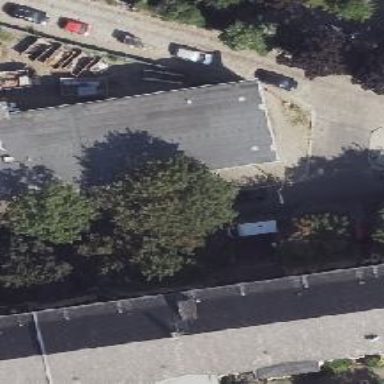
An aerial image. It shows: Urban tree with broadleaved deciduous leaves.